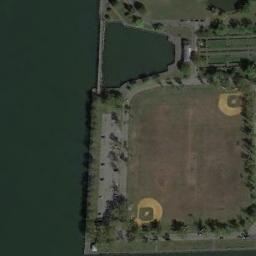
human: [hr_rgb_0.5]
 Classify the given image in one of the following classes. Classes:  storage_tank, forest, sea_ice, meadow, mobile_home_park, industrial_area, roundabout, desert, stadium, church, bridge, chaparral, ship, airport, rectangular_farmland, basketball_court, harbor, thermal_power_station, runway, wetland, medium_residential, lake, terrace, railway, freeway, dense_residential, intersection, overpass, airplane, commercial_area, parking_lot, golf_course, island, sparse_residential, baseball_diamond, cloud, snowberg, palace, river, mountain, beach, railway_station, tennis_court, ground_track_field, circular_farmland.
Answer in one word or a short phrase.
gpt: baseball_diamond